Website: walmart
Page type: review-order
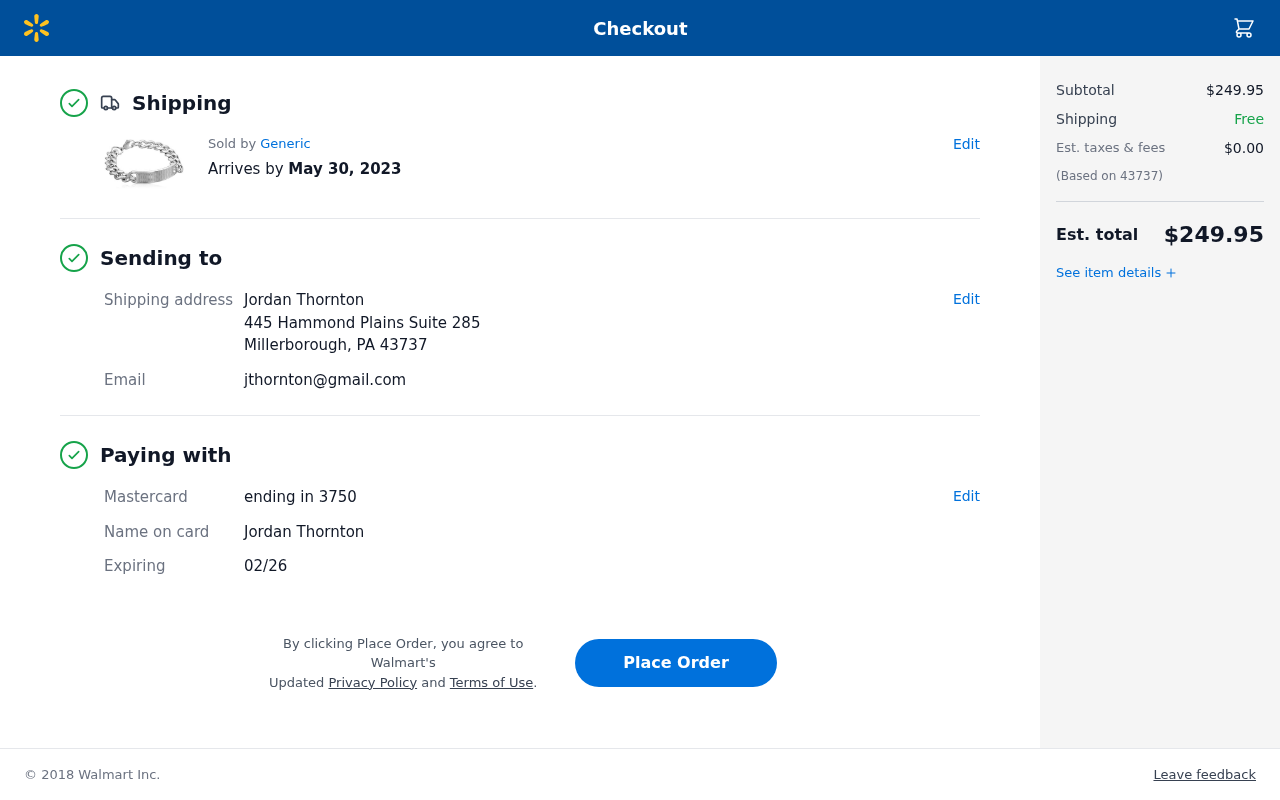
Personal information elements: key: PII_CARD_EXPIRY
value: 02/26
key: PII_CARD_LAST4
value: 3750
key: PII_CARD_TYPE
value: Mastercard
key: PII_CITY_STATE_ZIP
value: Millerborough, PA 43737
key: PII_EMAIL
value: jthornton@gmail.com
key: PII_FULLNAME
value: Jordan Thornton
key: PII_FULLNAME2
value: Jordan Thornton
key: PII_POSTCODE
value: (Based on 43737)
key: PII_STREET
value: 445 Hammond Plains Suite 285
Product elements: key: PRODUCT1_BRAND
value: Generic
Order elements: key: ORDER_DELIVERY_DATE
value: May 30, 2023
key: ORDER_SUBTOTAL
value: $249.95
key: ORDER_TAX
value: $0.00
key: ORDER_TOTAL
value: $249.95